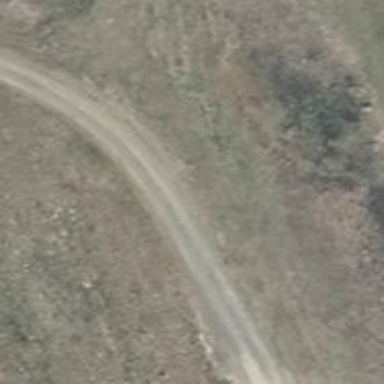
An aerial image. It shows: Service road with compacted surface of grade2.